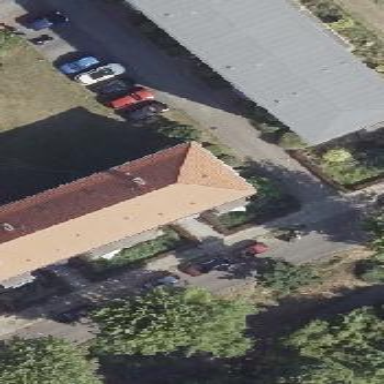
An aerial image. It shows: Apartment building with hipped roof.